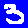
Digit: 3